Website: home-depot
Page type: payment
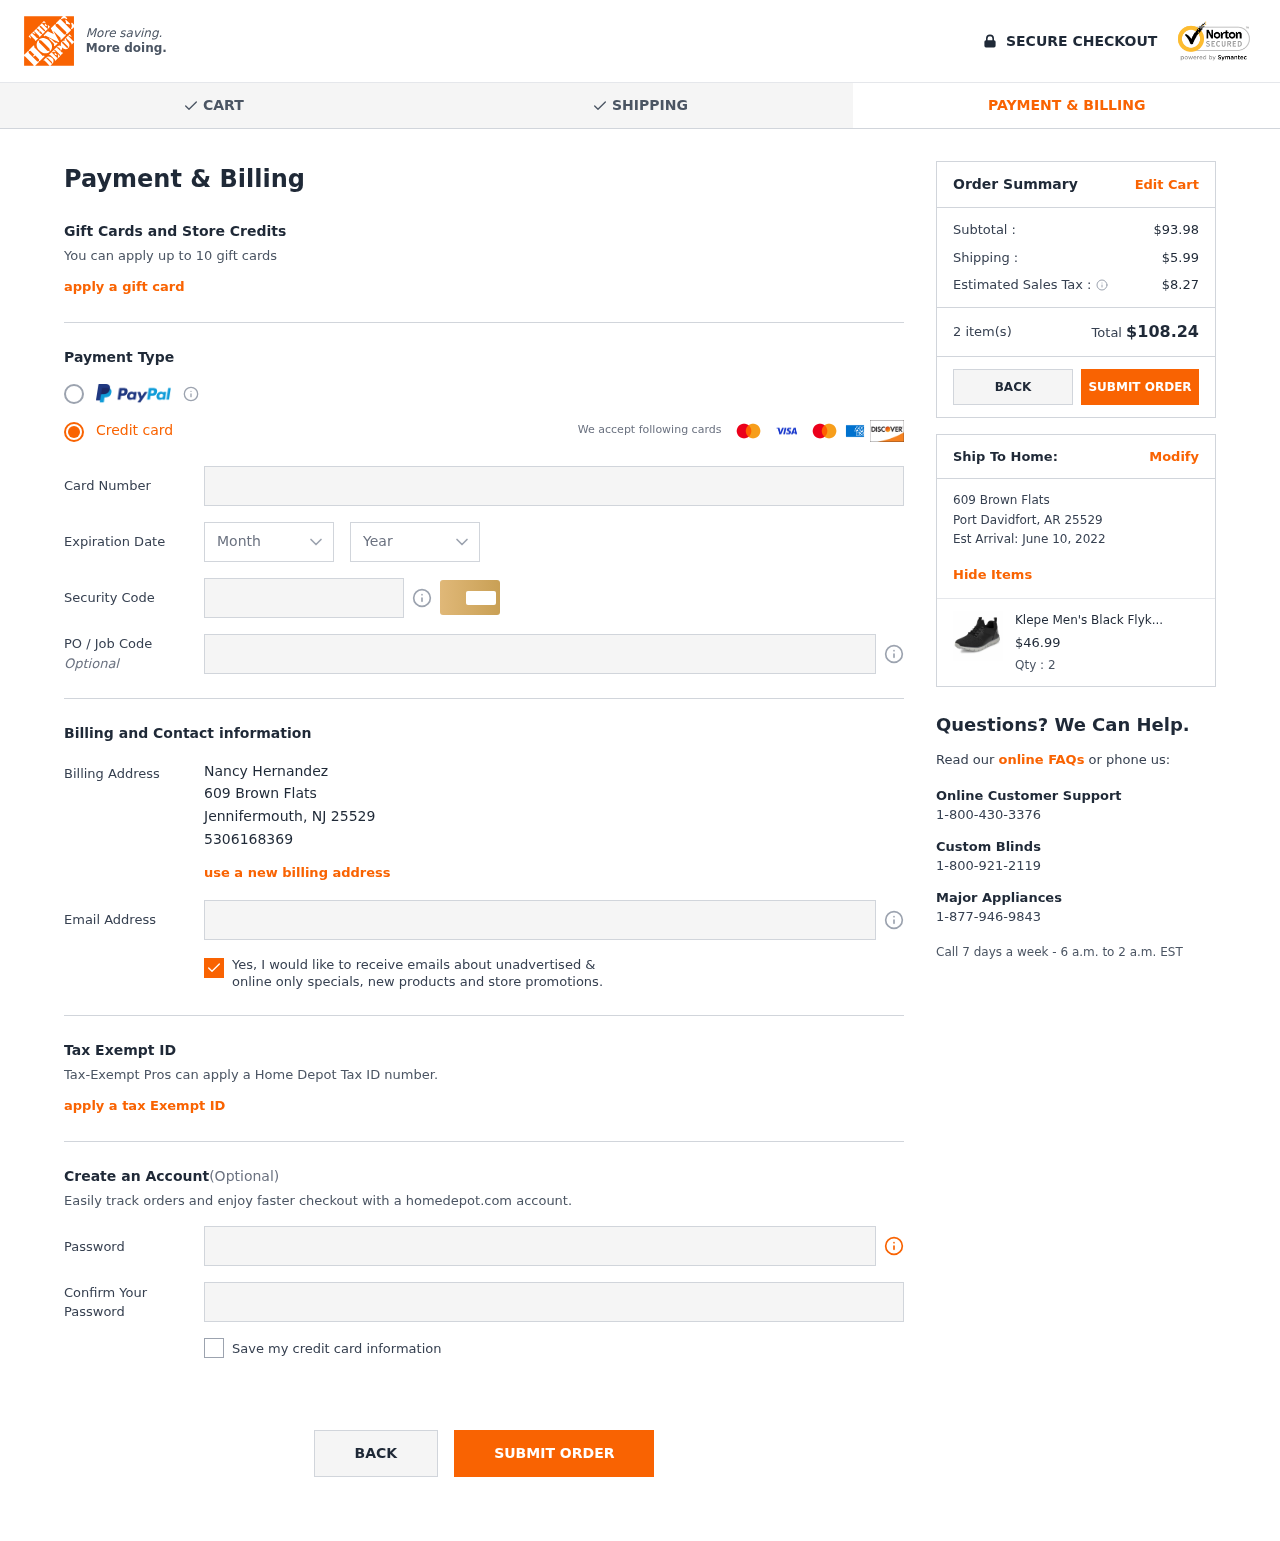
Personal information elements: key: PII_CARD_CVV
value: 2631
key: PII_CARD_EXPIRY_MONTH
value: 02
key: PII_CARD_EXPIRY_YEAR
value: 29
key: PII_CARD_NUMBER
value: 3416 9282 6548 754
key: PII_CITY
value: Jennifermouth
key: PII_CITY2
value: Port Davidfort
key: PII_EMAIL
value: nancy.hernandez@hotmail.com
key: PII_FULLNAME
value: Nancy Hernandez
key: PII_PHONE
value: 5306168369
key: PII_POSTCODE
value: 25529
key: PII_POSTCODE2
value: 25529
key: PII_STATE_ABBR
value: NJ
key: PII_STATE_ABBR2
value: AR
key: PII_STREET
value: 609 Brown Flats
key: PII_STREET2
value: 609 Brown Flats
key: PII_POSTCODE_FULL
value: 25529
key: PII_POSTCODE_NUMERIC
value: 25529
Product elements: key: PRODUCT1_NAME
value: Klepe Men's Black Flyknit with Memory Foam Running Shoes-7 UK (41 EU) (8 US) (FD18-04/BLK)
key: PRODUCT1_PRICE
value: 46.99
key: PRODUCT1_QUANTITY
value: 2
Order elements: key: ORDER_SUBTOTAL
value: $93.98
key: ORDER_SHIPPING_COST
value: $5.99
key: ORDER_TAX
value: $8.27
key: ORDER_NUM_ITEMS
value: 2 item(s)
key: ORDER_TOTAL
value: $108.24
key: ORDER_DELIVERY_DATE
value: June 10, 2022